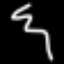
Label: squiggle